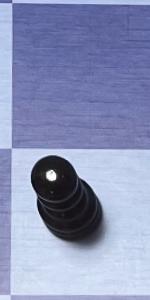
Label: Pawn_Black